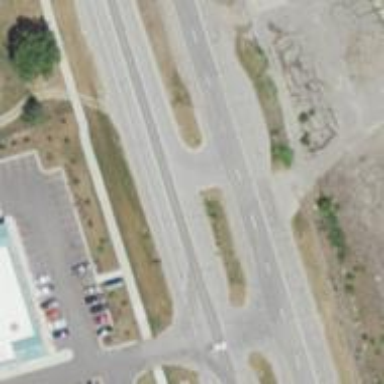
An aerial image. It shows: Asphalt road with primary link designation.